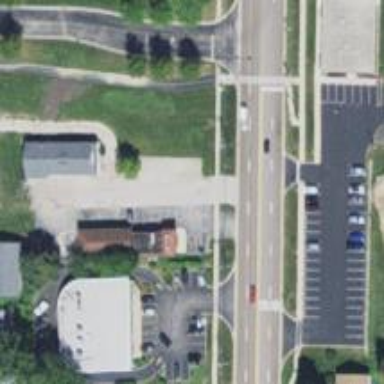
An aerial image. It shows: Footway crossing.